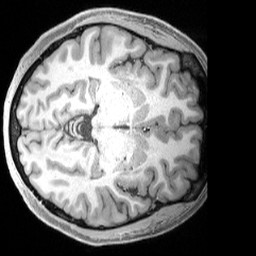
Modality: T1w
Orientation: axial
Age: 33
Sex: female
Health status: healthy
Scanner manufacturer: siemens
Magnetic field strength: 3 T
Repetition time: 2.4 s
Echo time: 0.00222 s